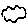
Label: cloud